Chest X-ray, PA view. Patient: 54 years old, sex M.
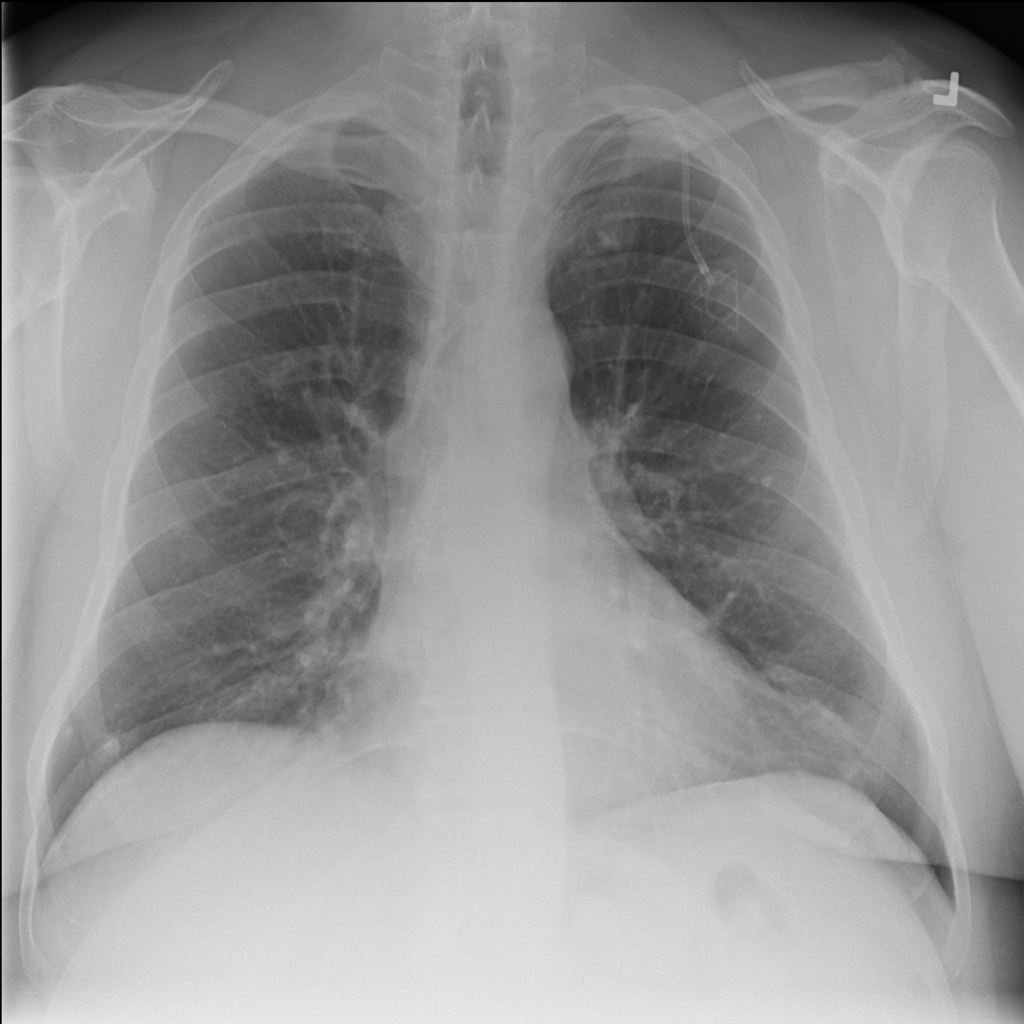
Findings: Mass